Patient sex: M
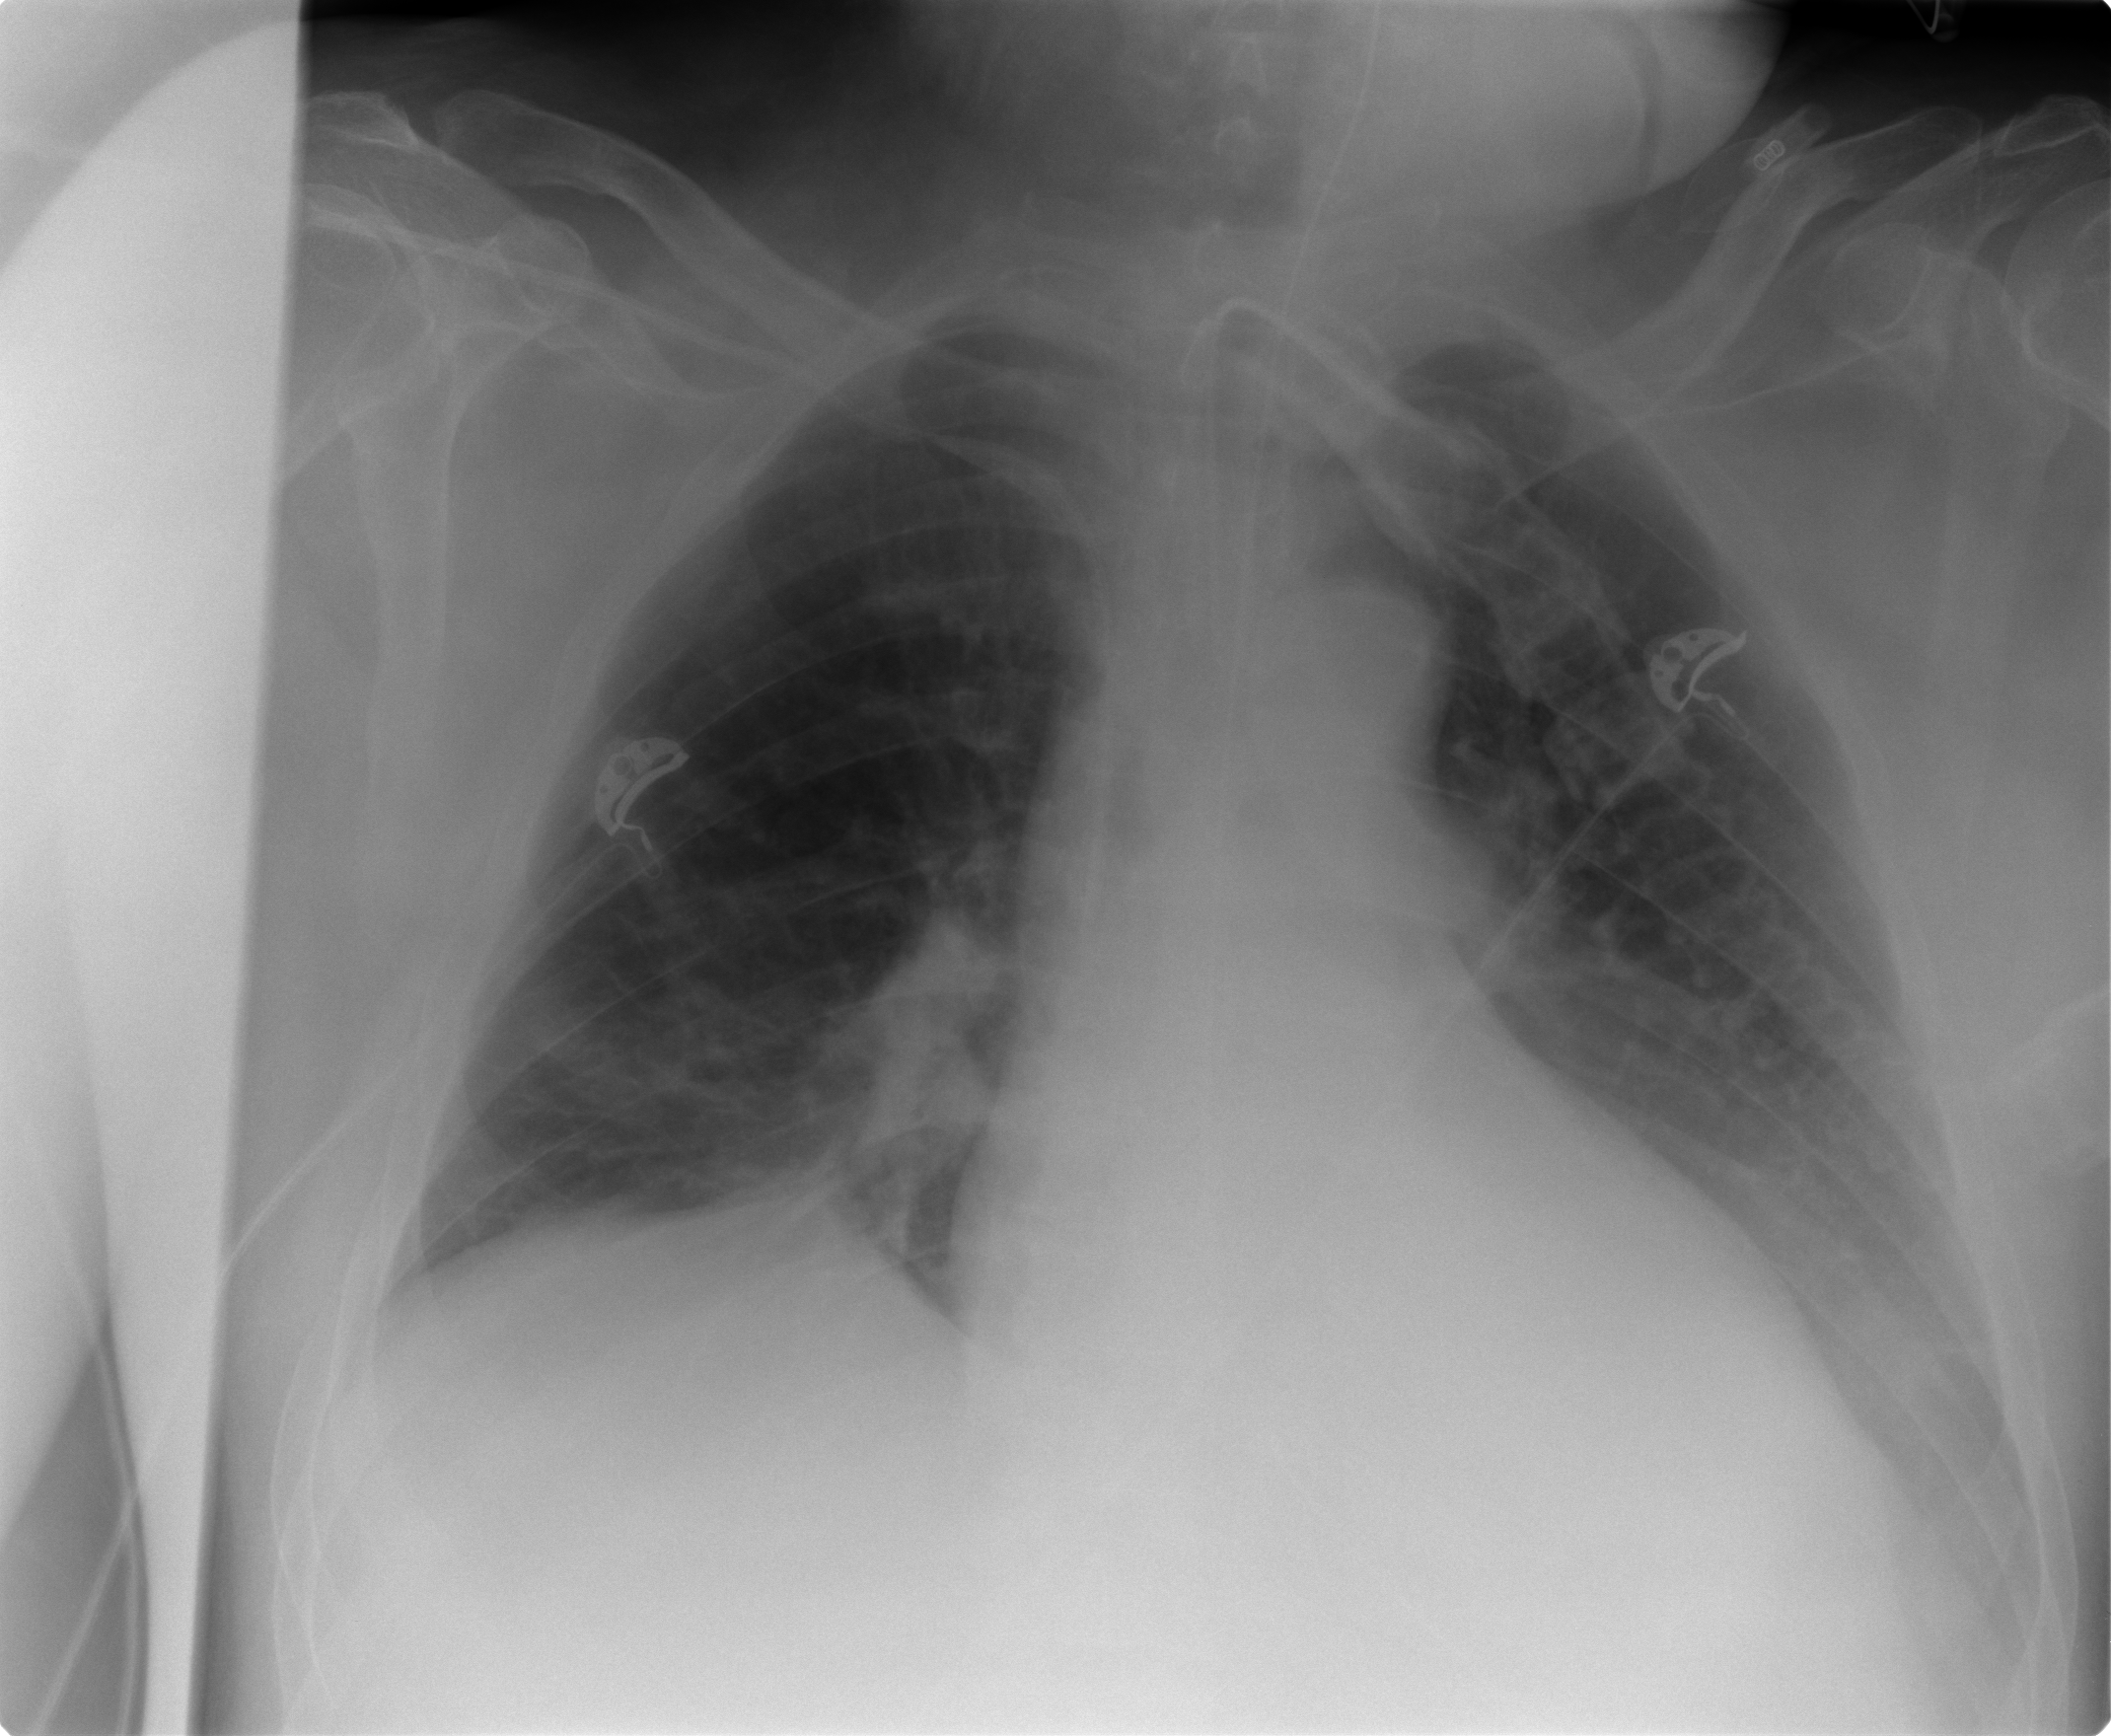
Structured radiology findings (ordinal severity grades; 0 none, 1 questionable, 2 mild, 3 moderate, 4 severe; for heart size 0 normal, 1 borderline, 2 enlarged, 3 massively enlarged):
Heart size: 0
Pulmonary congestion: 2
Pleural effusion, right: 0
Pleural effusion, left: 2
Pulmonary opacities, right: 0
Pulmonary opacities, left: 0
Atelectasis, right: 2
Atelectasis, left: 2